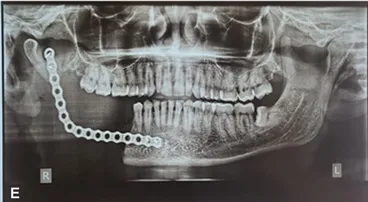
(E) Orthopantomogram showing mandible plate in situ.
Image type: radiology (x_ray)